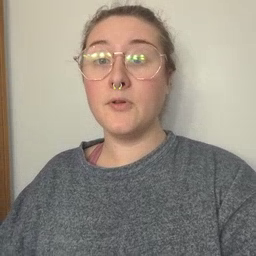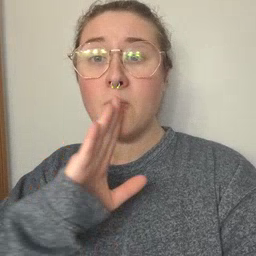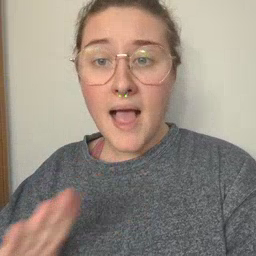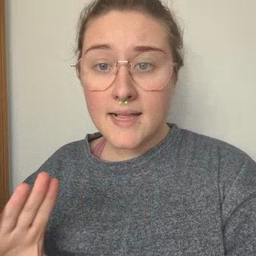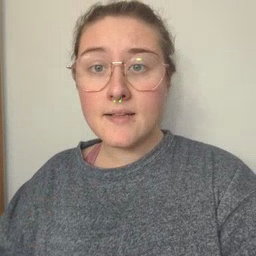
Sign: quiet